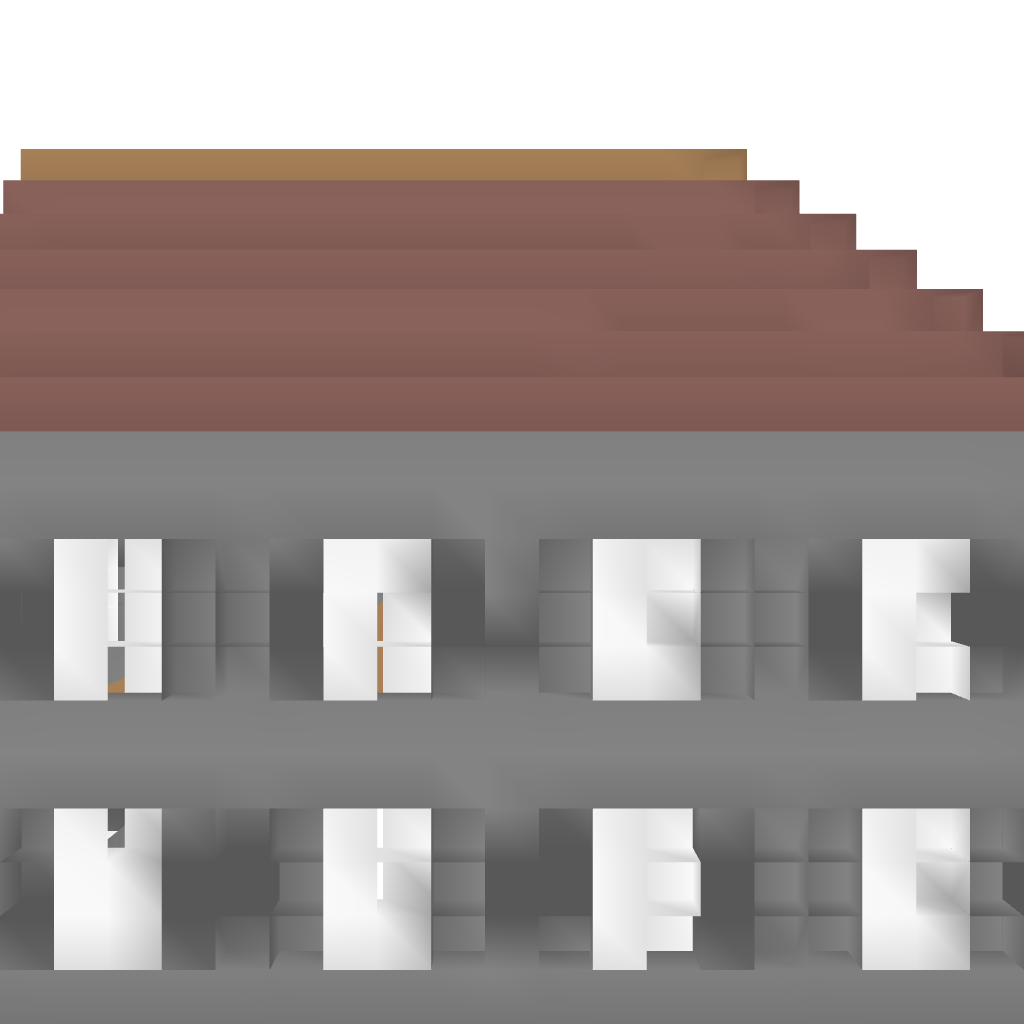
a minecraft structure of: Brick House bad low quality